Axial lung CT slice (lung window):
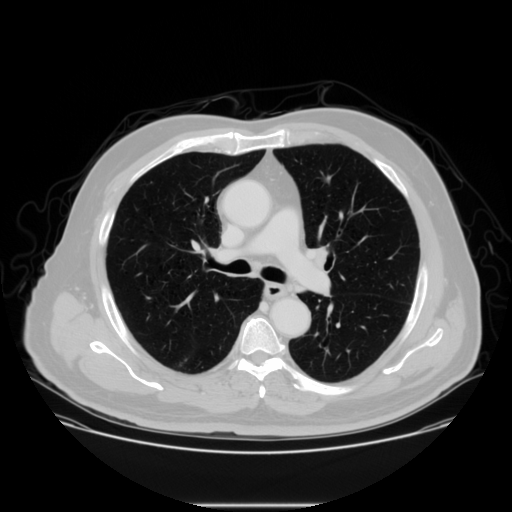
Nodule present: no